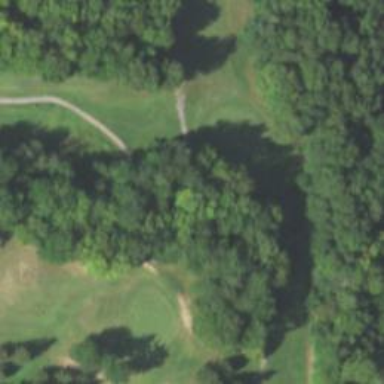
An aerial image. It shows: Path used for both walking and golf.